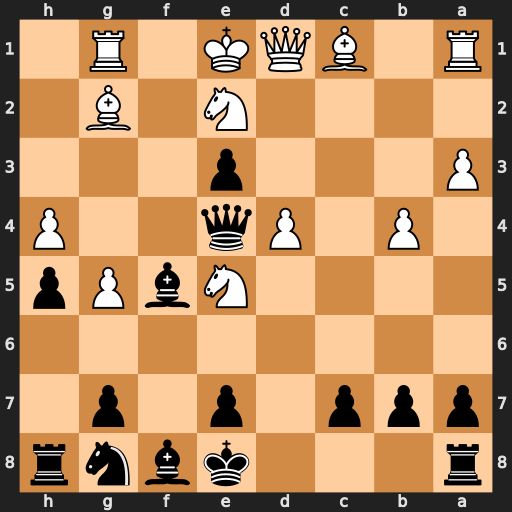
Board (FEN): r3kbnr/ppp1p1p1/8/4NbPp/1P1Pq2P/P3p3/4N1B1/R1BQK1R1
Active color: b
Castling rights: Qkq
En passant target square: -
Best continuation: Qxh4+ Ng3 Qxg3+ Kf1 Qf2#